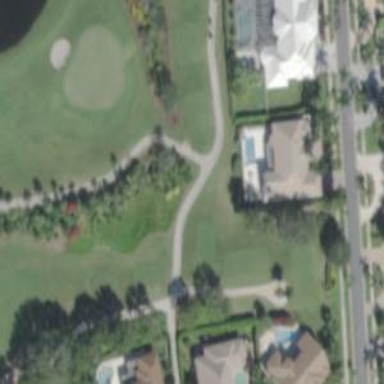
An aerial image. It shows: Path used for both walking and golf.